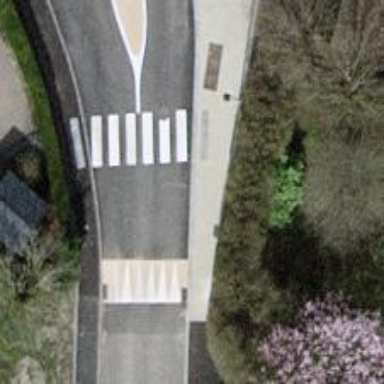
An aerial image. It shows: Uncontrolled zebra crossing on the road.